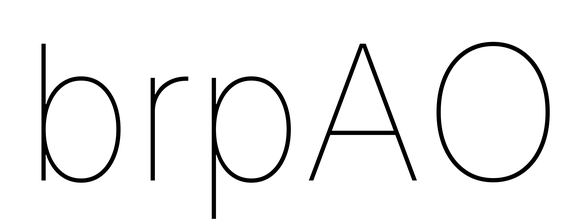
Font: Inter_Thin